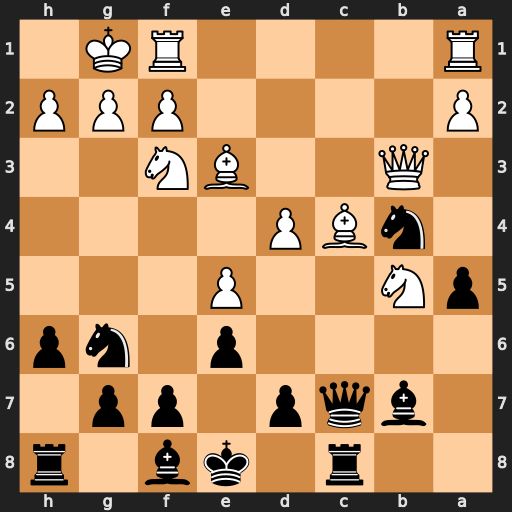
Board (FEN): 2r1kb1r/1bqp1pp1/4p1np/pN2P3/1nBP4/1Q2BN2/P4PPP/R4RK1
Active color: b
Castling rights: k
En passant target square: -
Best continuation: Qxc4 Qxc4 Rxc4